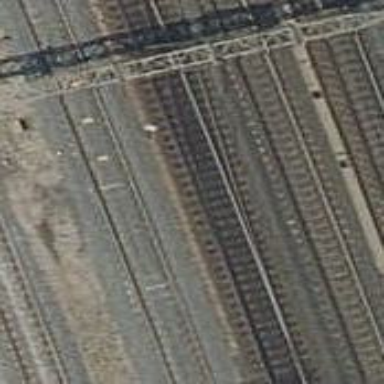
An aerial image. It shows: Railway with electrified contact lines.